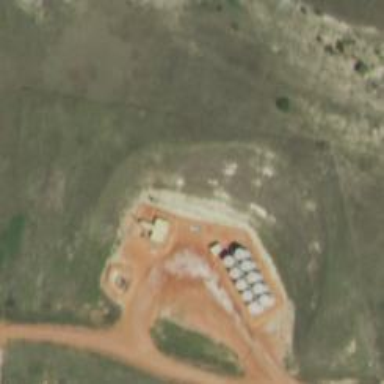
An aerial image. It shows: Storage tank with man-made structure.